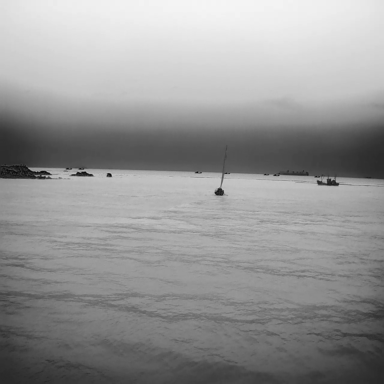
There are ten objects shown in the infrared image, including a sailboat, eight bulk_carriers, and a fishing_boat.